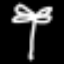
Label: palm tree